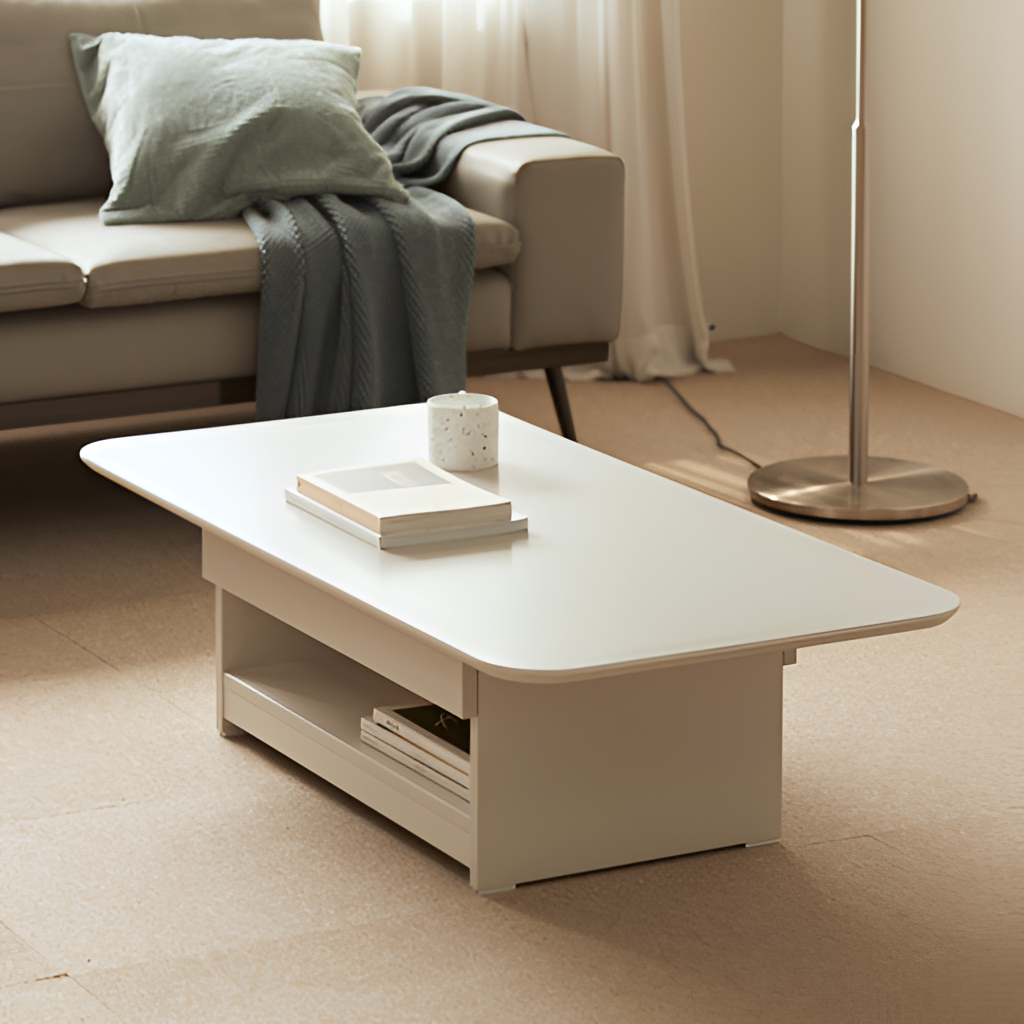
bedroom, wood coffee table, carpet flooring, with large square pattern, contemporary, cream fabric wallpaper, with solid pattern